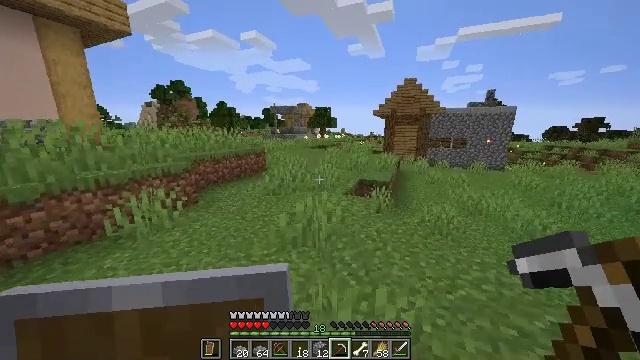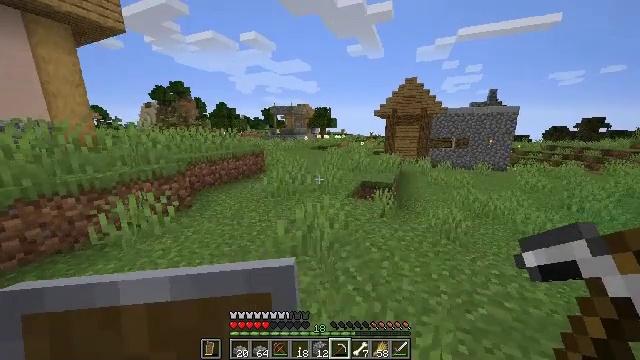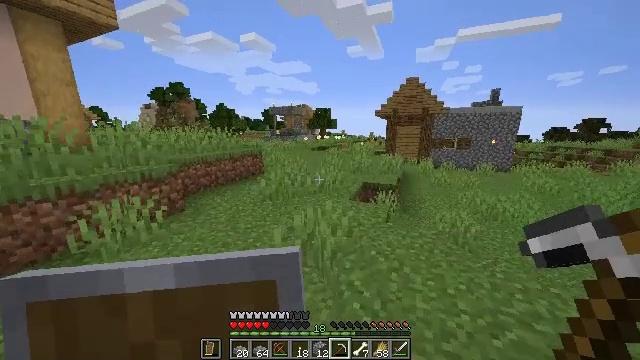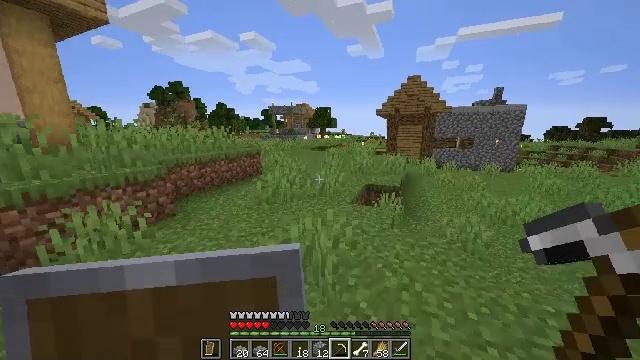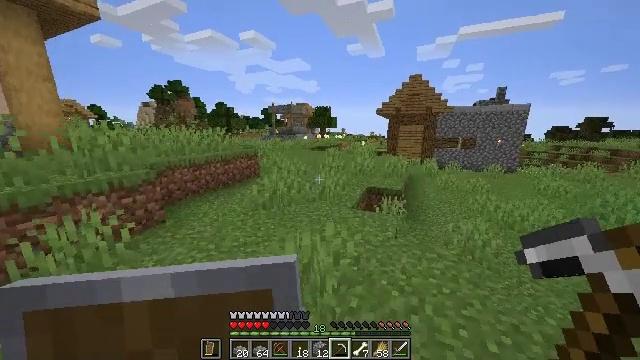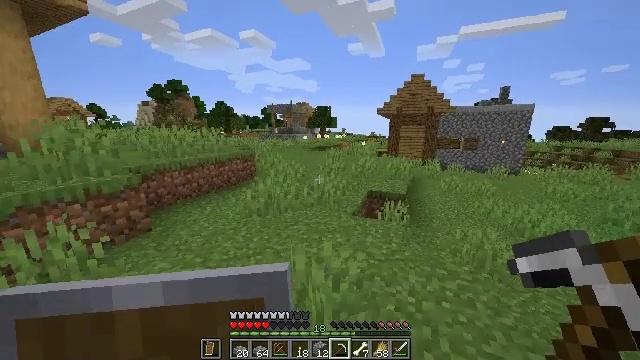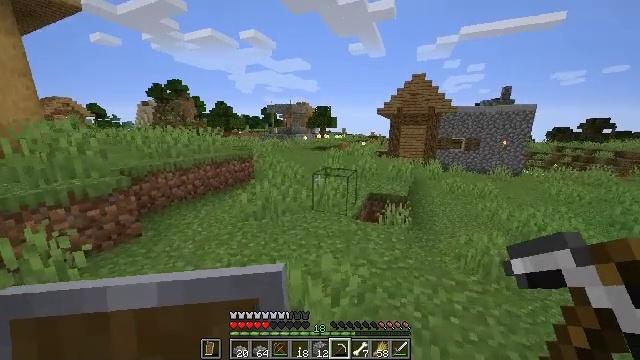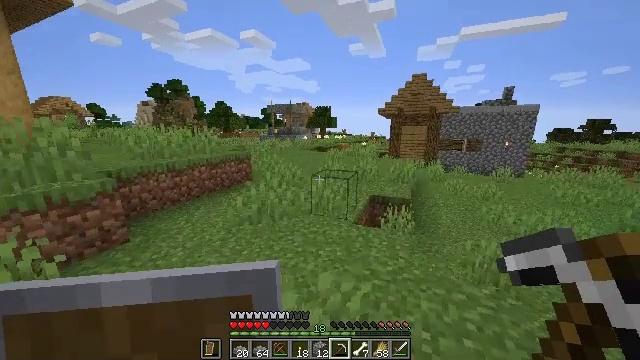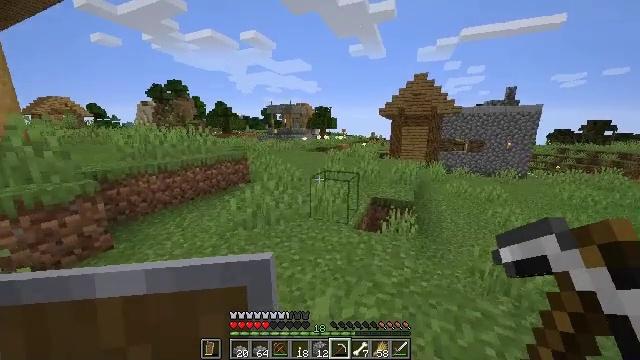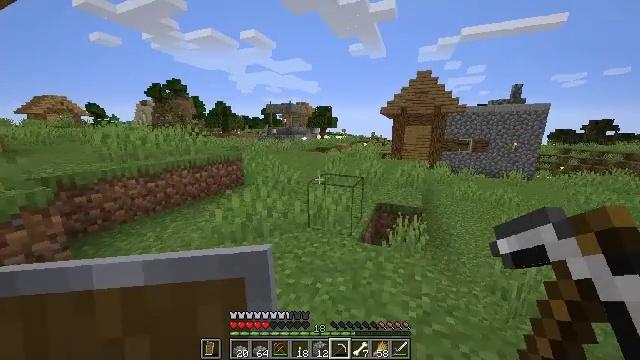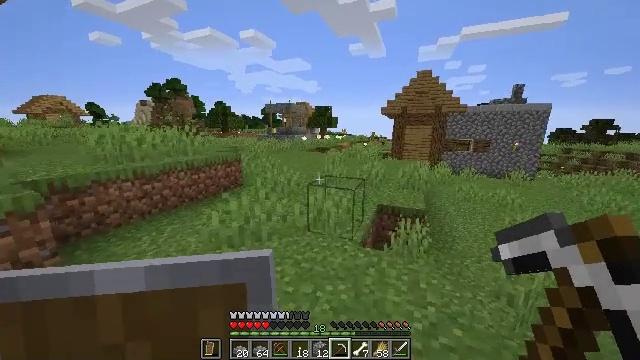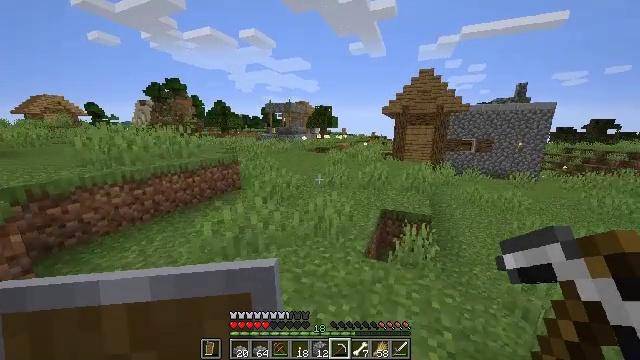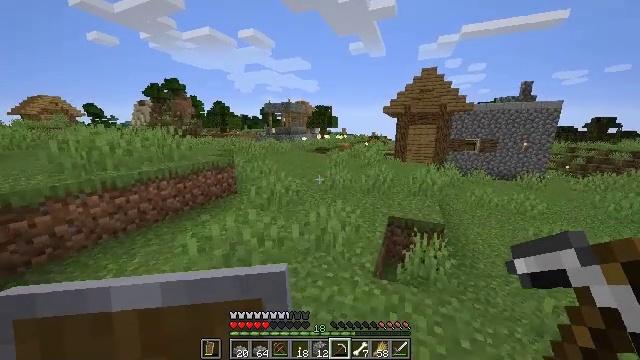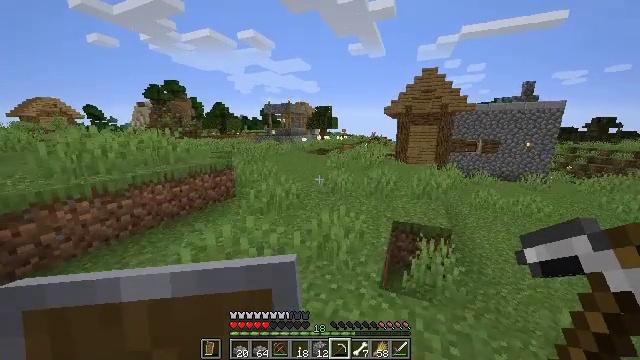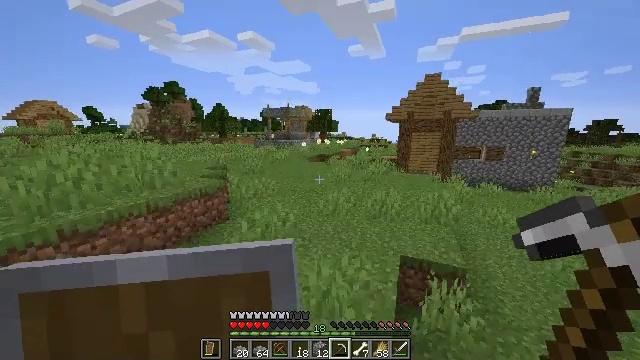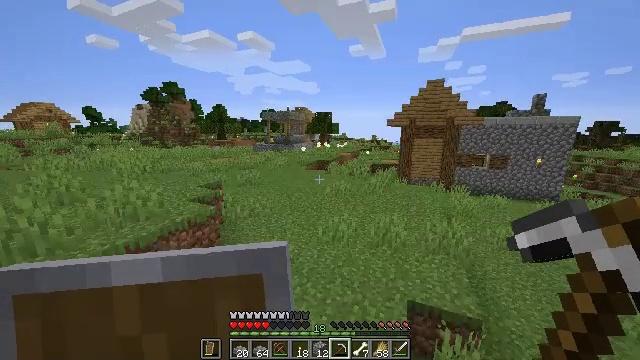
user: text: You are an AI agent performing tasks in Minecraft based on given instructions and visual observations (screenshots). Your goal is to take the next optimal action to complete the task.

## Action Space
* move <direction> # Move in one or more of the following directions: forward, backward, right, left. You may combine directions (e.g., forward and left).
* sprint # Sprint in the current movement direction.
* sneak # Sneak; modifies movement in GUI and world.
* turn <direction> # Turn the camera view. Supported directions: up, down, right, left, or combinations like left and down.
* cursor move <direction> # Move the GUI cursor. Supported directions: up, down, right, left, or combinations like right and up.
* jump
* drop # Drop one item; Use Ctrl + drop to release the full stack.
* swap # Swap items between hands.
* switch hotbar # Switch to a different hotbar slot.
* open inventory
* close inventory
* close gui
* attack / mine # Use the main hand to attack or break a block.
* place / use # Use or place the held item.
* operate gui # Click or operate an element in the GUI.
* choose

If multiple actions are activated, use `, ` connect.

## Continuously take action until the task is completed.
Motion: motion action
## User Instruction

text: Shear sheep after crafting shears.
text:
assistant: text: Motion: move forward
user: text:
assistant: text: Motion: move forward
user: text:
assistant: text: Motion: move forward
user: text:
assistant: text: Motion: move forward
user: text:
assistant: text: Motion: move forward
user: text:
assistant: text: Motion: move forward
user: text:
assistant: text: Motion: move forward
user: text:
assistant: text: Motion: move forward
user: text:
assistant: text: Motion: move forward
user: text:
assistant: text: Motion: move forward
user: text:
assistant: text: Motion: move forward
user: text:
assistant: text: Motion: move forward
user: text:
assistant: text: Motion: move forward, jump
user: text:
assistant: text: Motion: move forward, jump
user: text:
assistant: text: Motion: move forward, jump
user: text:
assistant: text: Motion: move forward, jump
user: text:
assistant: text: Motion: move forward, jump
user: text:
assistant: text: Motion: move forward, jump
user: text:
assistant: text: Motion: move forward, jump
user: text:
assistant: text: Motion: move forward, jump
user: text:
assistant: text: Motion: move forward, jump
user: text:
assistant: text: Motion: move forward, jump
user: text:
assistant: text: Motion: move forward, jump
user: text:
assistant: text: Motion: move forward, jump
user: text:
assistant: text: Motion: move forward, jump
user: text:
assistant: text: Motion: move forward, jump
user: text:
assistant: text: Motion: move forward, jump
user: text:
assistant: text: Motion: move forward, jump
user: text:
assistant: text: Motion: move forward, turn right, jump
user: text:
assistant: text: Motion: move forward, turn right, jump